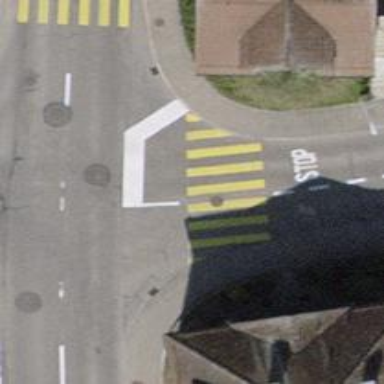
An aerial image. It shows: Uncontrolled crossing on the road.